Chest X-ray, PA view. Patient: 63 years old, sex M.
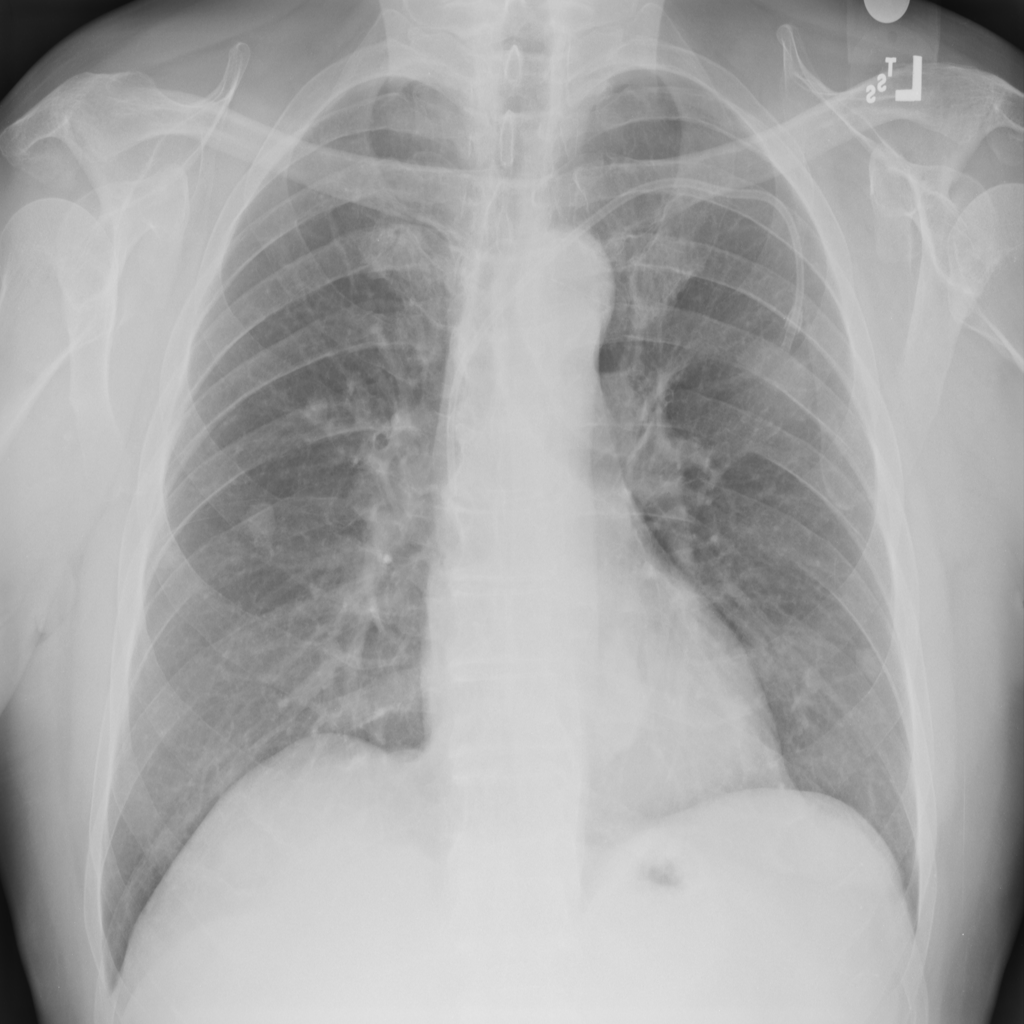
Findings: Nodule